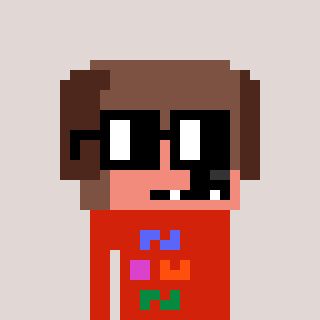
a pixel art character with square black glasses, a dog-shaped head and a red-colored body on a warm background